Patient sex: F
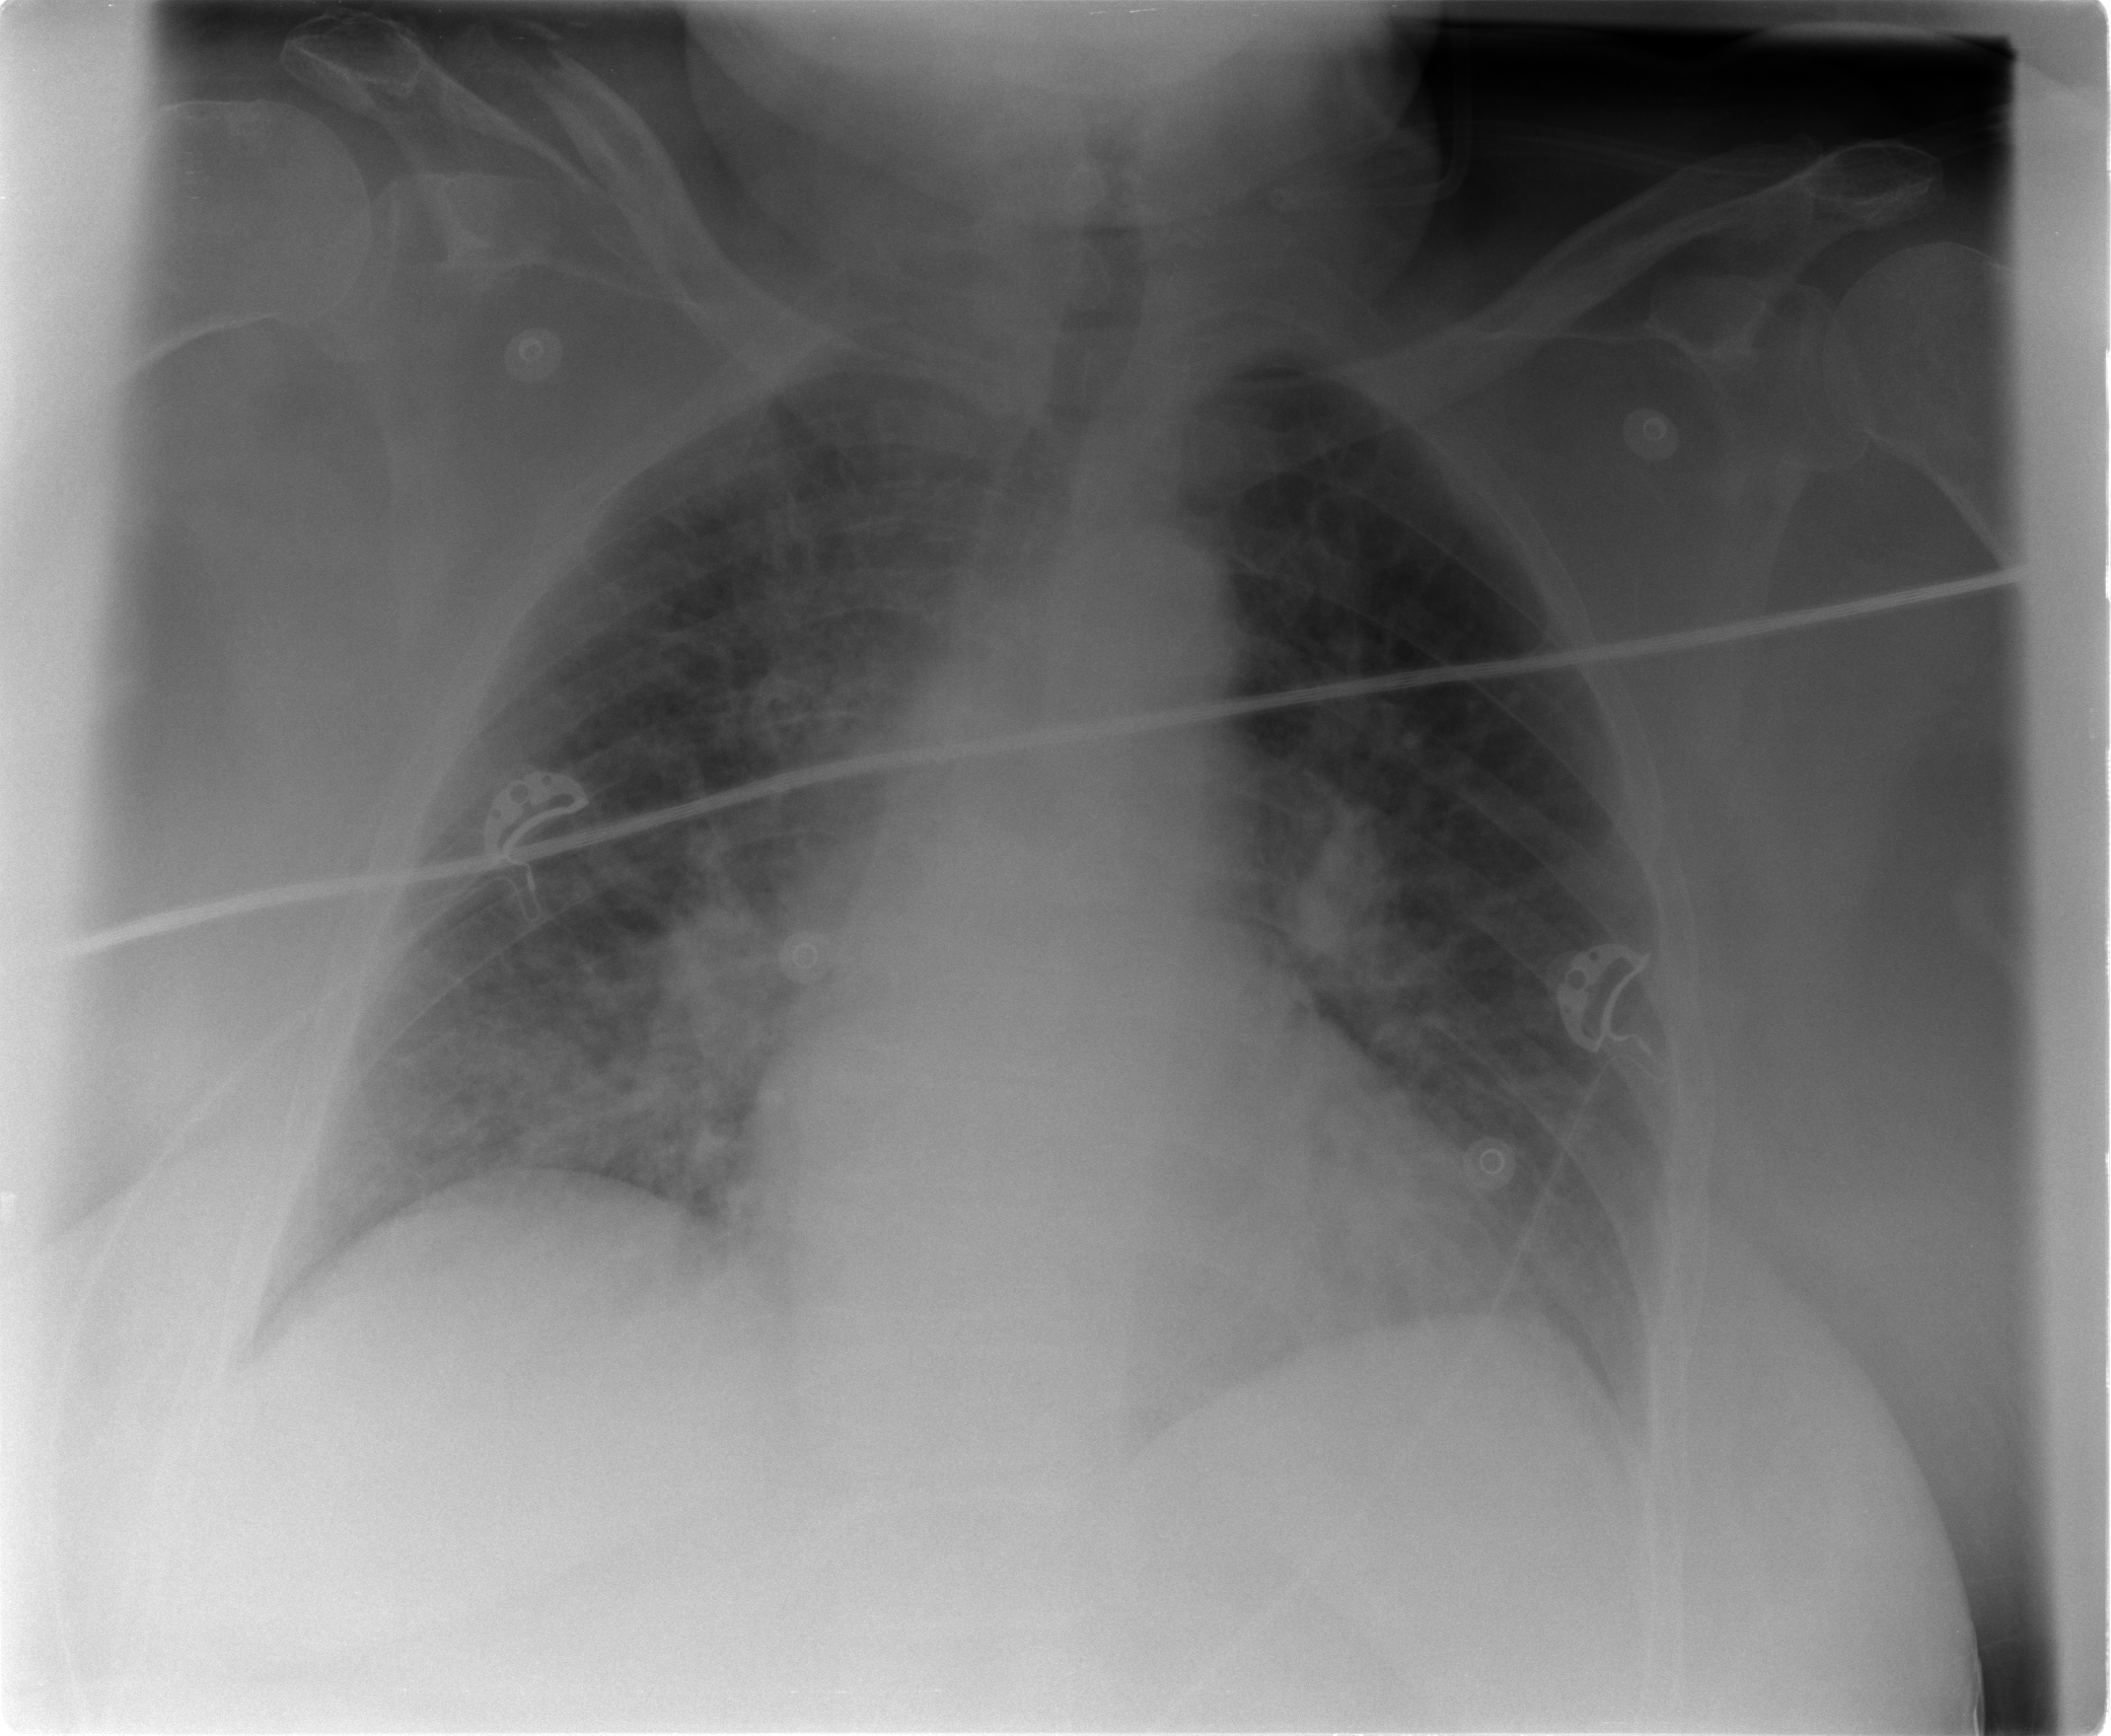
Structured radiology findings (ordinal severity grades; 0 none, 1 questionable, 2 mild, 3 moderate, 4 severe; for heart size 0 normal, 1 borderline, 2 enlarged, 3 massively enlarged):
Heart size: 1
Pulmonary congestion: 2
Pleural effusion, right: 1
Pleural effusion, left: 1
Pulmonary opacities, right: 2
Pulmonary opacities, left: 2
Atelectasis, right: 2
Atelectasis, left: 2